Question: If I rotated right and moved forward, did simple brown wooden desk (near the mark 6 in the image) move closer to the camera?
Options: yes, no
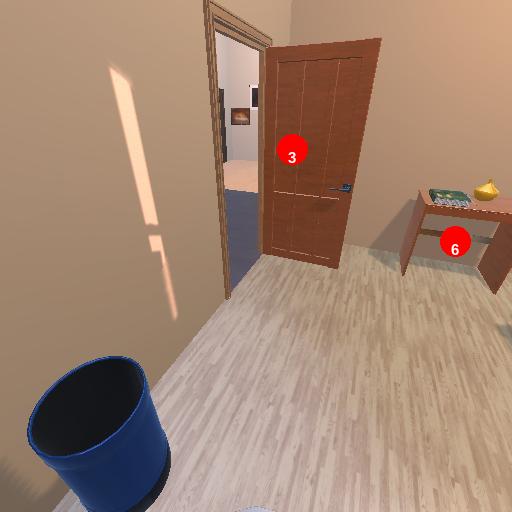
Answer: yes